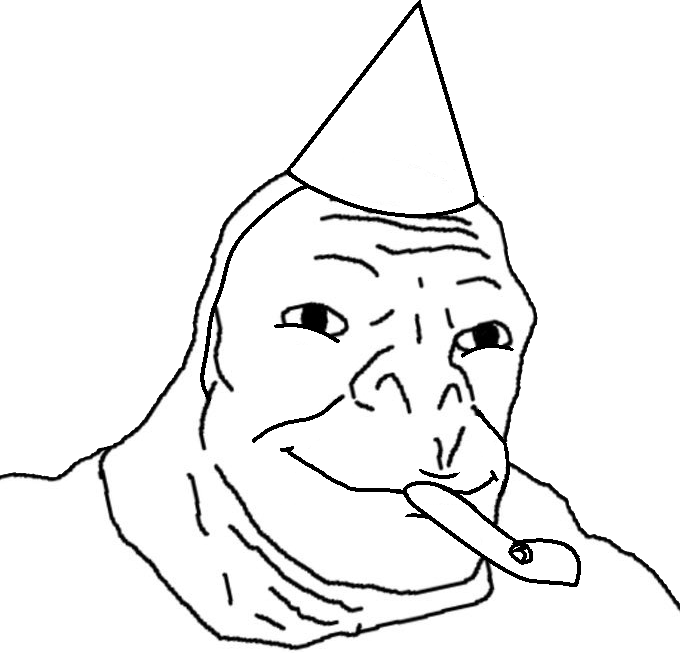
Label: 5_Craig